Question: I'm creating a Canvas animation, and have managed to position x number of circles in a circular path. Here's a simplified version of the code I'm using:
'''
var total = circles.length,
i = 0,
radius = 500,
angle = 0,
step = (2*Math.PI) / total;
for( i; i < total; i++ ) {
var circle = circles[i].children[0],
cRadius = circle[i].r,
x = Math.round(winWidth/2 + radius * Math.cos( angle ) - cRadius),
y = Math.round(winHeight/2 + radius * Math.sin( angle ) - cRadius);
circle.x = x;
circle.y = y;
angle += step;
}
'''
Which results in this:

What I am trying to achieve is for all the circles to be next to each other with no gap between them (except the first and last). The circles sizes (radius) are generated randomly and shouldn't adjust to fit the circular path:
'''
function getRandomInt(min, max) {
return Math.floor(Math.random() * (max - min + 1)) + min;
}
'''
I expect there to be a gap between the first and last circle.
I'm struggling to get my head around this so any help would be much appreciated :)
Cheers!
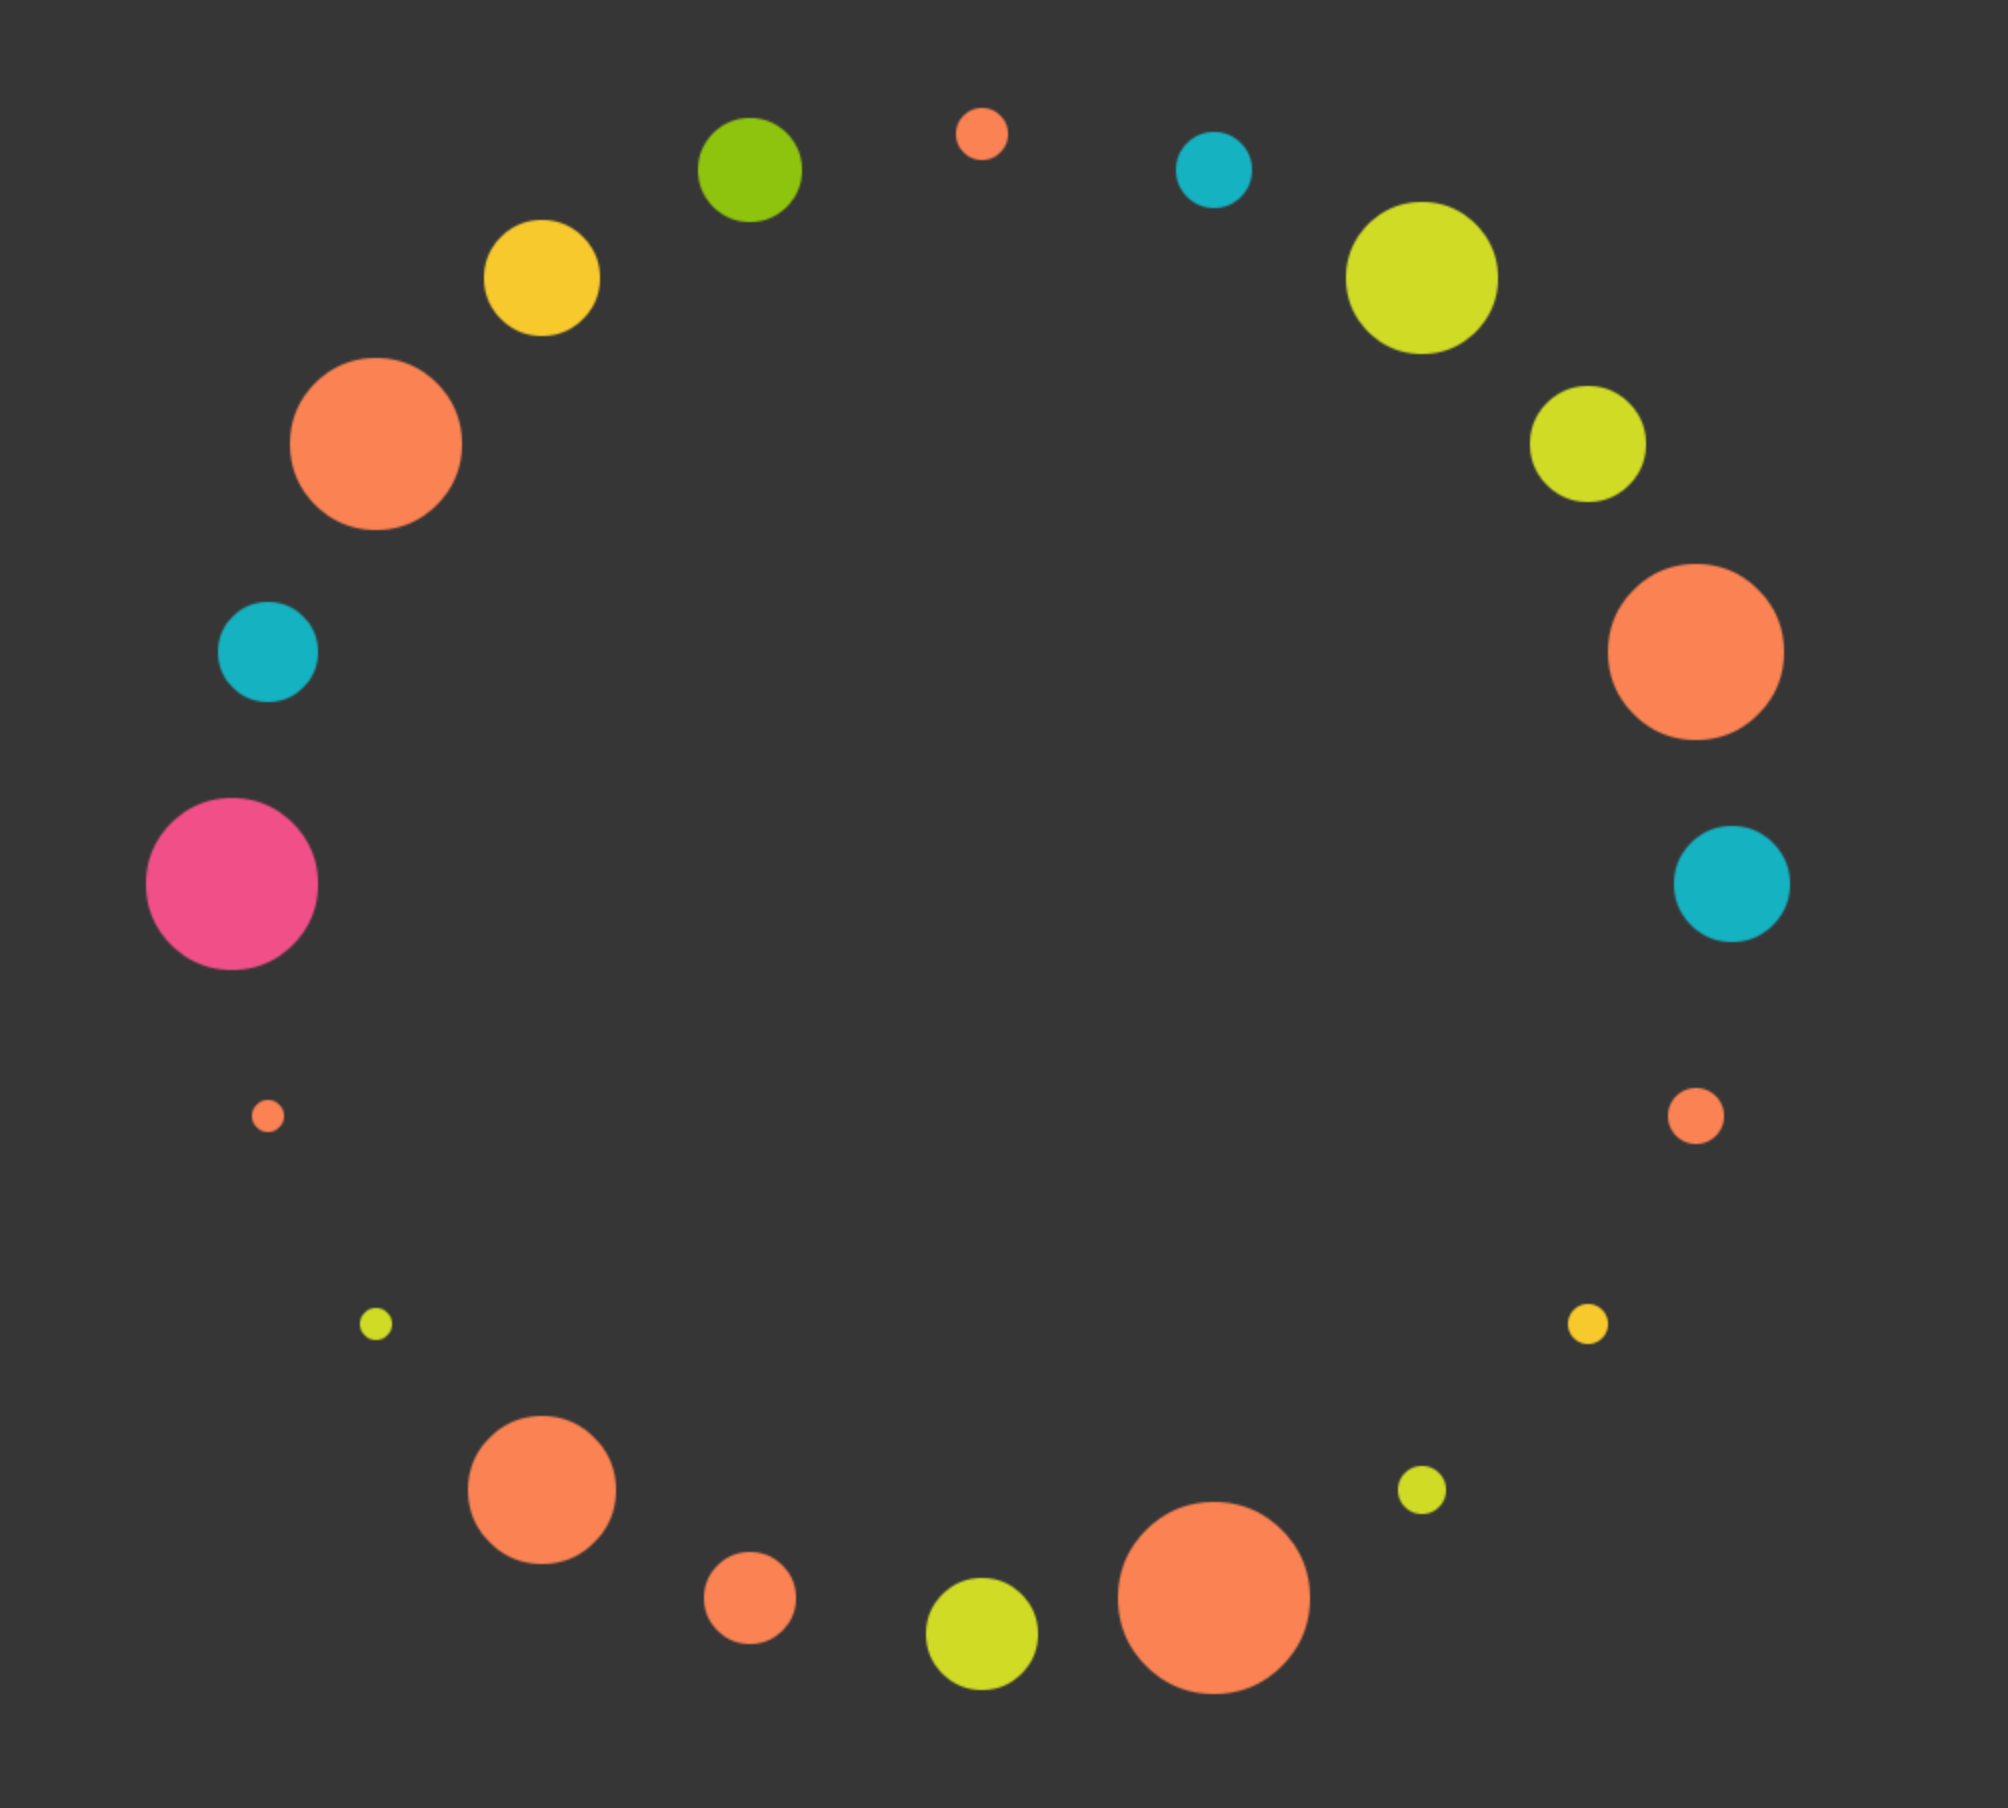
Answer: It's something like this, but you're gonna have to figure out the last circle's size:
<URL>
The main logic:
'''
var firstStep = 0, rad = 0, step = 0;
firstStep = step = stepSize();
for ( var i=0; i<30; i++ ) {
draw.radCircle(rad, step);
rad += step;
step = stepSize();
rad += step;
}
'''
- 'stepSize()''Math.PI/48''Math.PI/48 + Math.PI/36'- 'draw.radCircle(rad, step)''rad''step'- 'step'- 'firstStep'-
There's also a bit of magic in 'draw.radCircle()':
'''
var r = rRad * Math.PI/3 * 200 * .95;
'''
- '200'- '95%'- 'Math.PI/3''1/3'
If you want to animate these circle sizes and keep them aligned, you'll have a hard time. They're all random now. In an animation, only the very first iteration can be random, and the rest is a big mess of cache and math =)